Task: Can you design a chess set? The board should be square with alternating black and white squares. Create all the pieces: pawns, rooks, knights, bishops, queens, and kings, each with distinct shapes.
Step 3361:
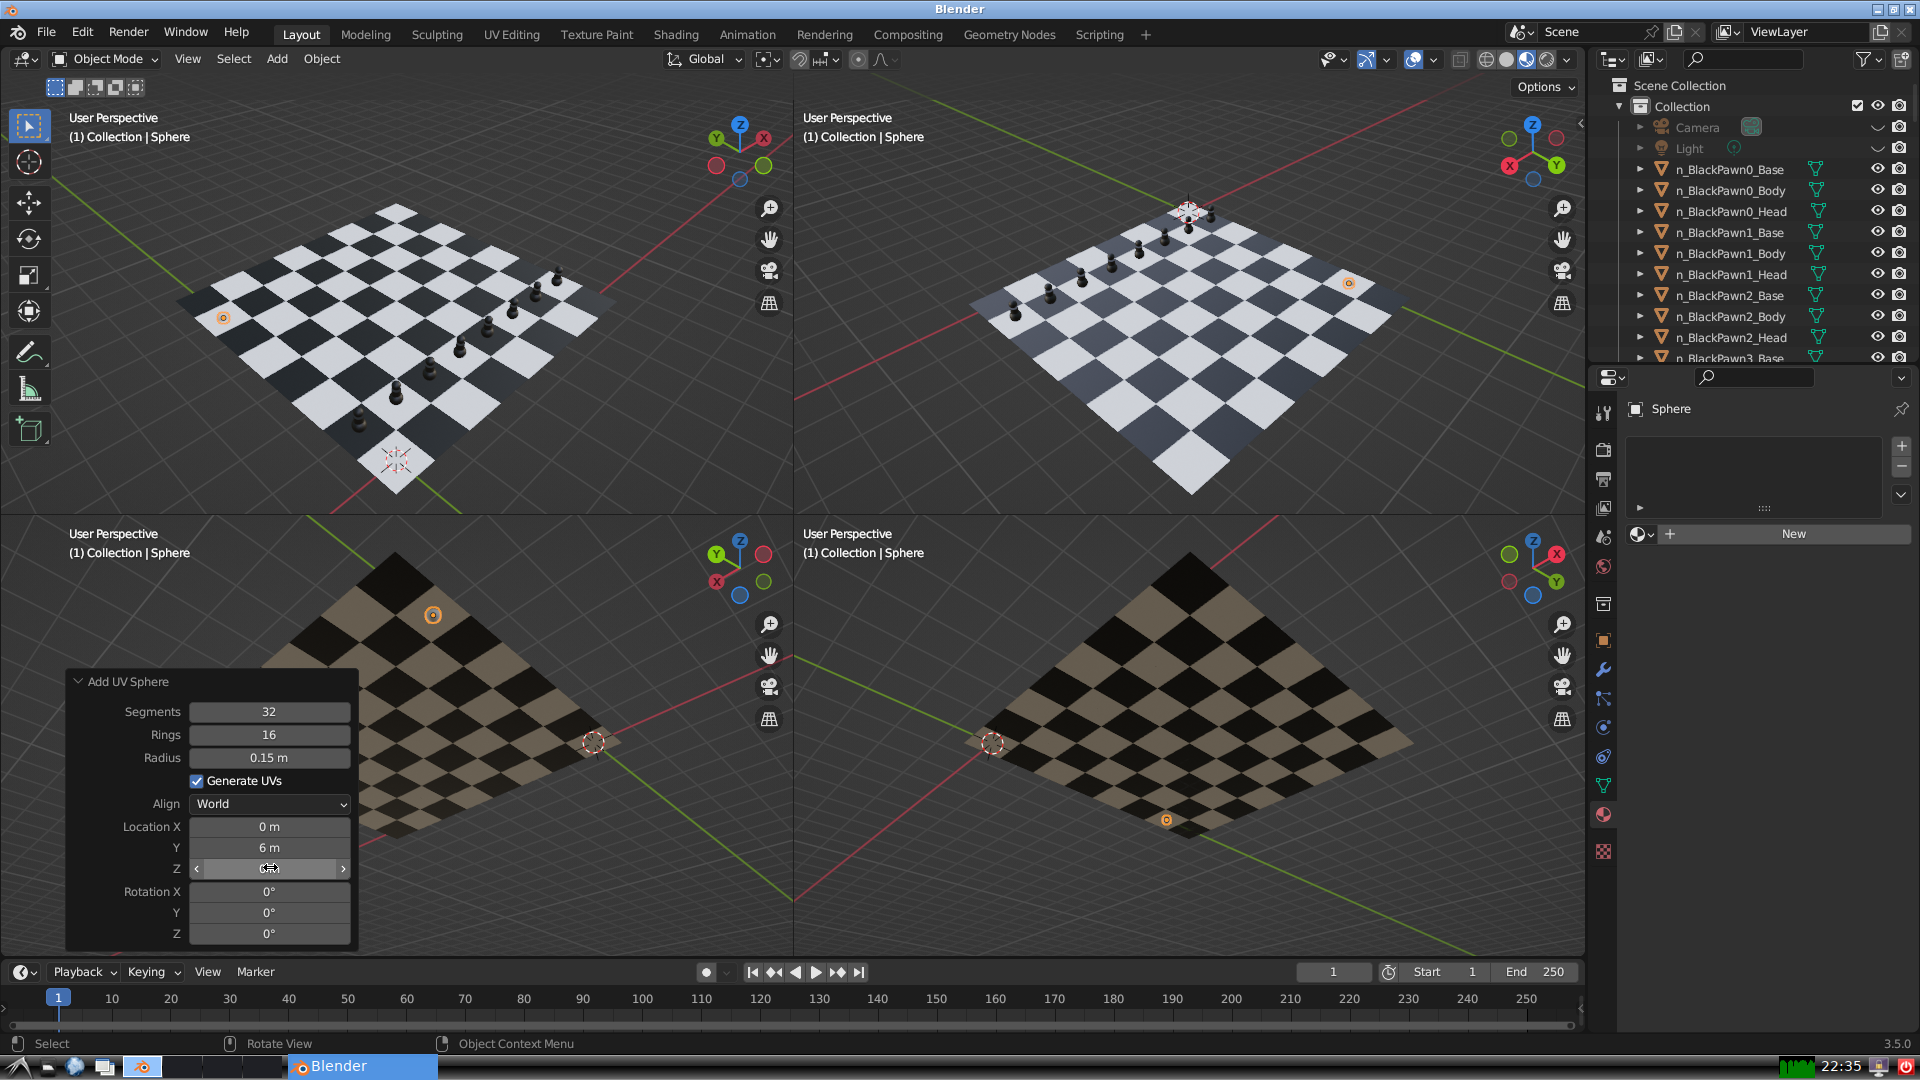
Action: click: no